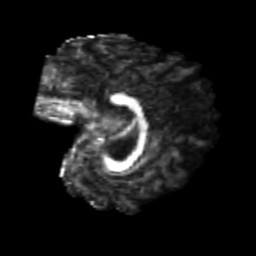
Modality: FA
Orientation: sagittal
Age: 22
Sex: male
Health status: healthy
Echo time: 0.074 s